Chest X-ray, AP view. Patient: 65 years old, sex M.
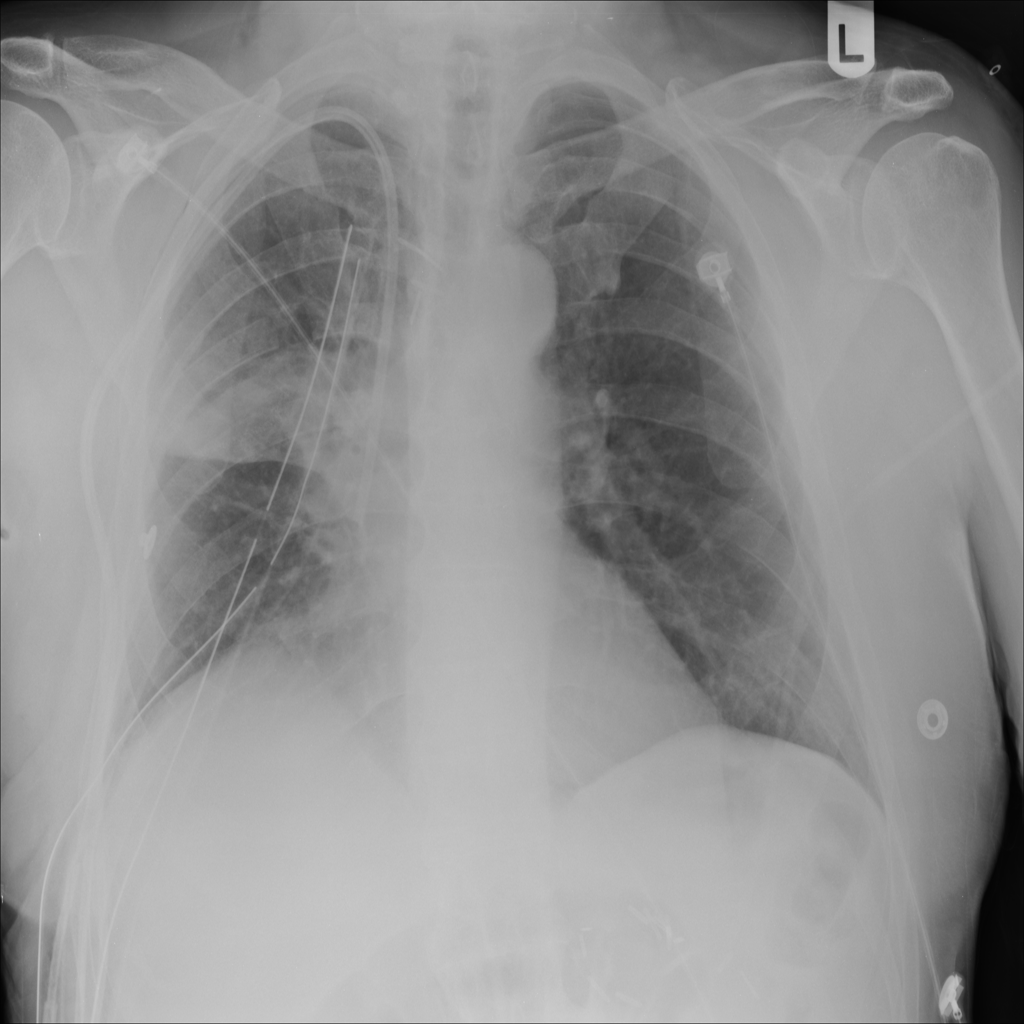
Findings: Infiltration